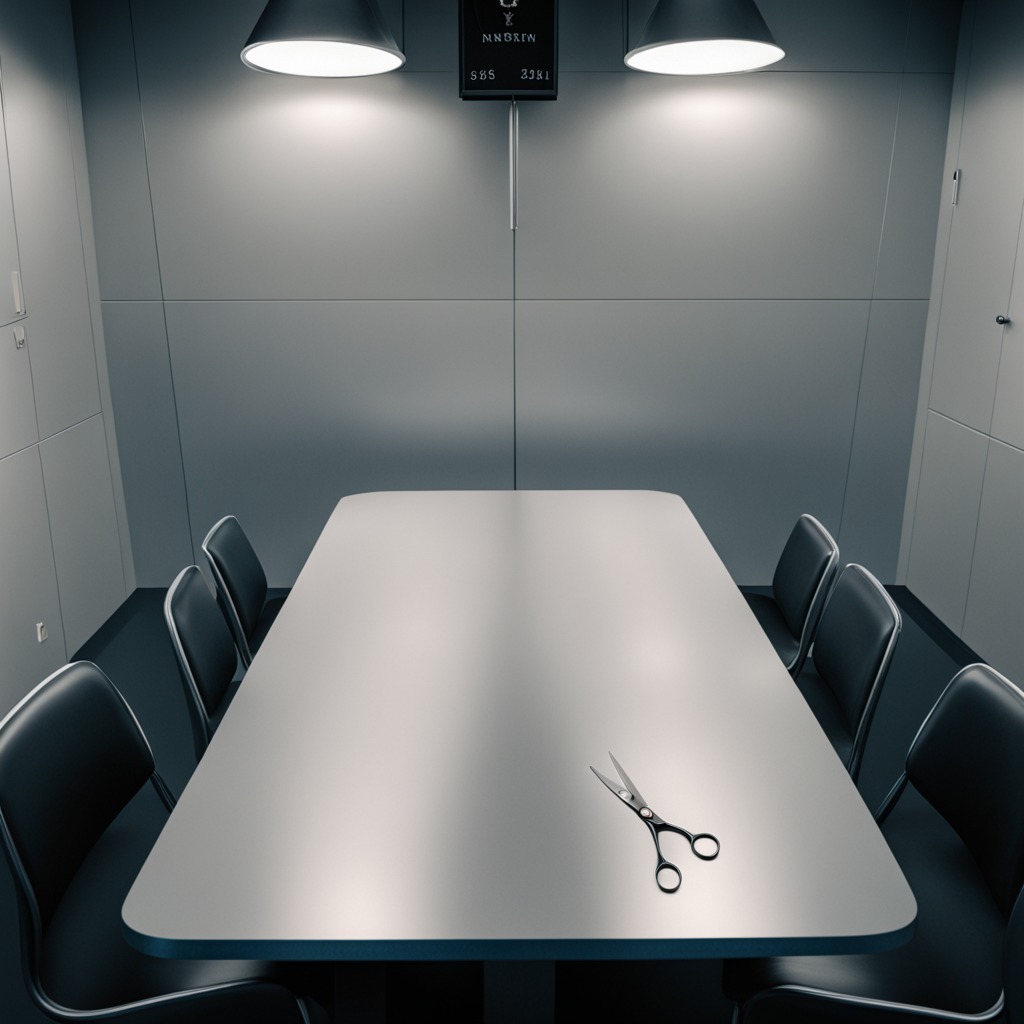
A scissor is lying on the clean empty table in a railway signal maintenance room.